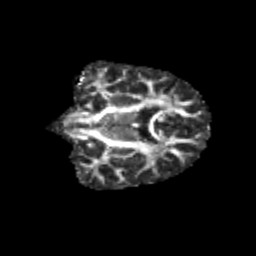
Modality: FA
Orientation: coronal
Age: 10
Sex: male
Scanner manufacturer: siemens
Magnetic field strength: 3 T
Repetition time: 3.8 s
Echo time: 0.07 s